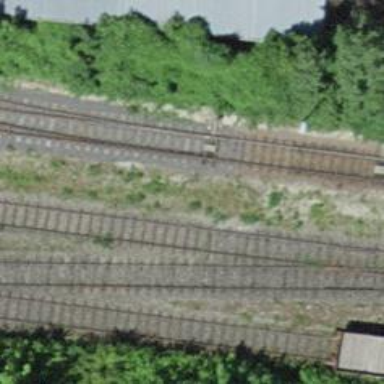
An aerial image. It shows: Railway switch.